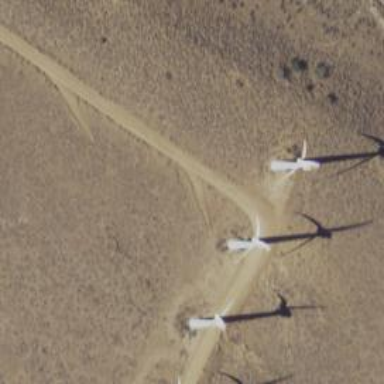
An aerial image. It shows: Wind turbine generating power.